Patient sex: F
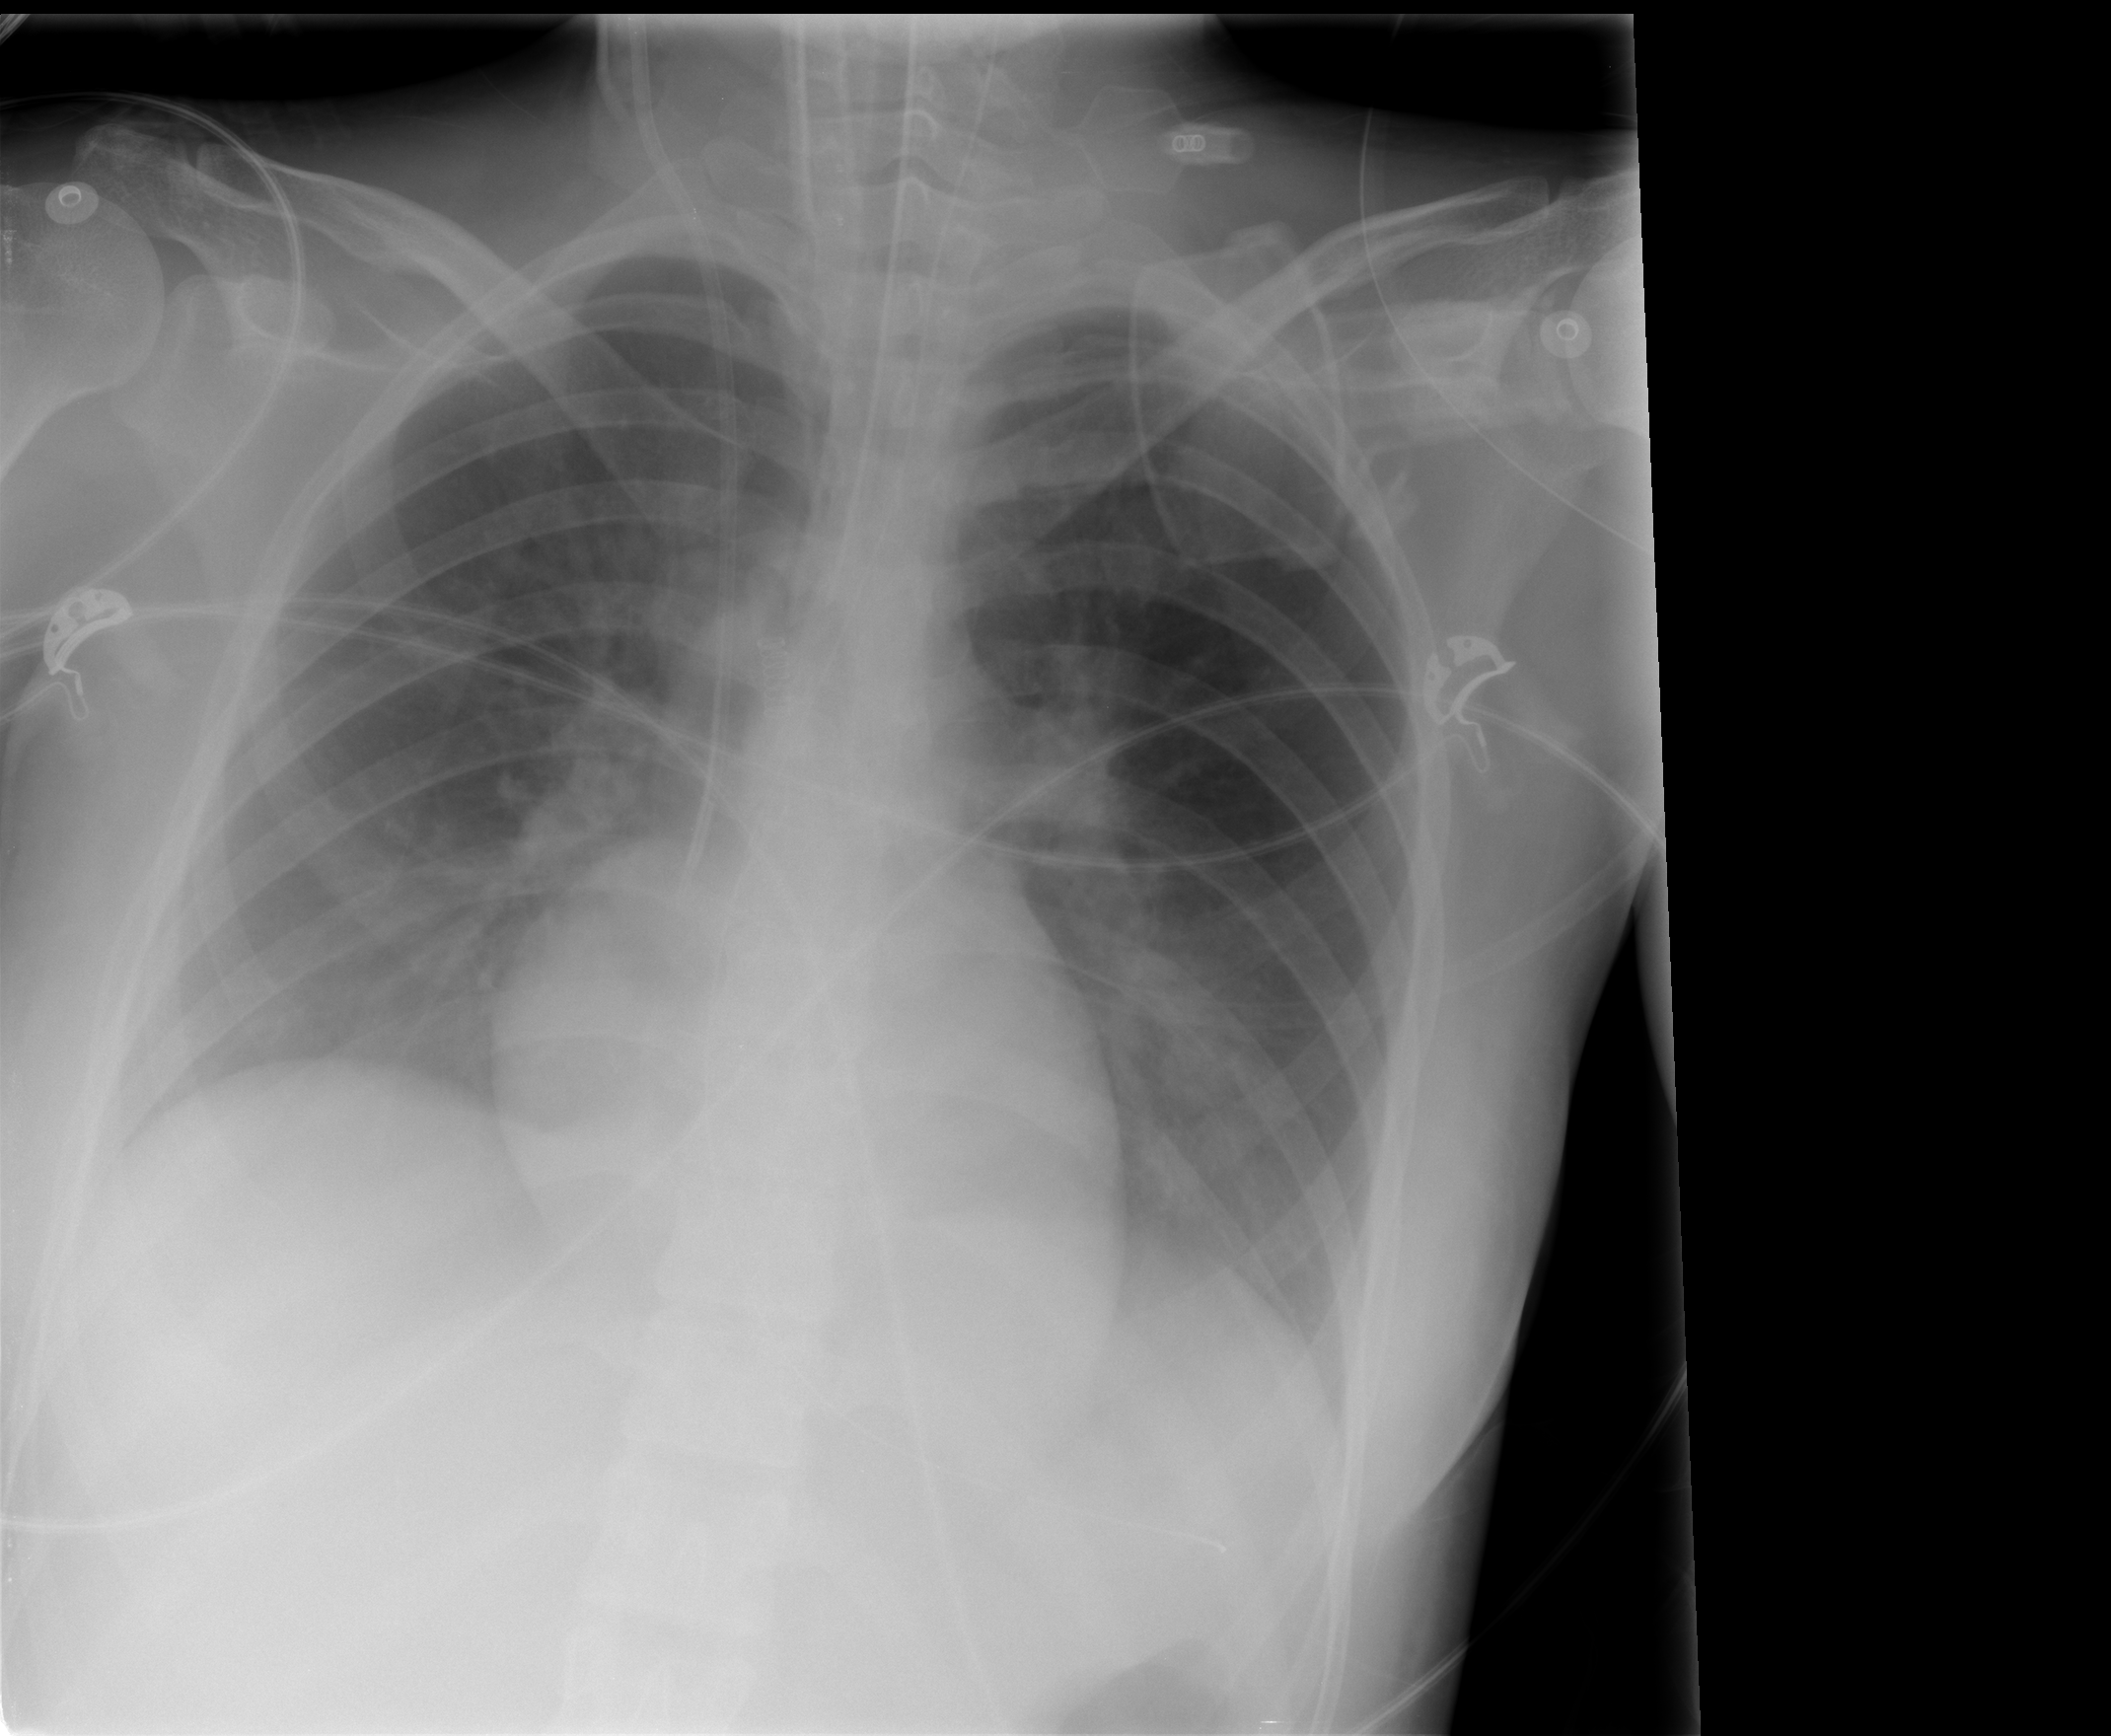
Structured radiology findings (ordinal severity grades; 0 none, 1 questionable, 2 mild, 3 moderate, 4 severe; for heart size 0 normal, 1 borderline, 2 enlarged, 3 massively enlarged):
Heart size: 0
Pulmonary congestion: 1
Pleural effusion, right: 2
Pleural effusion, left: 2
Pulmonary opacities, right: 0
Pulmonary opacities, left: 0
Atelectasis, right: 2
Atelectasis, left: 2